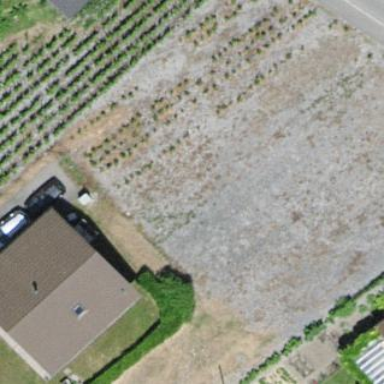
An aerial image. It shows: Vineyard growing grapes.